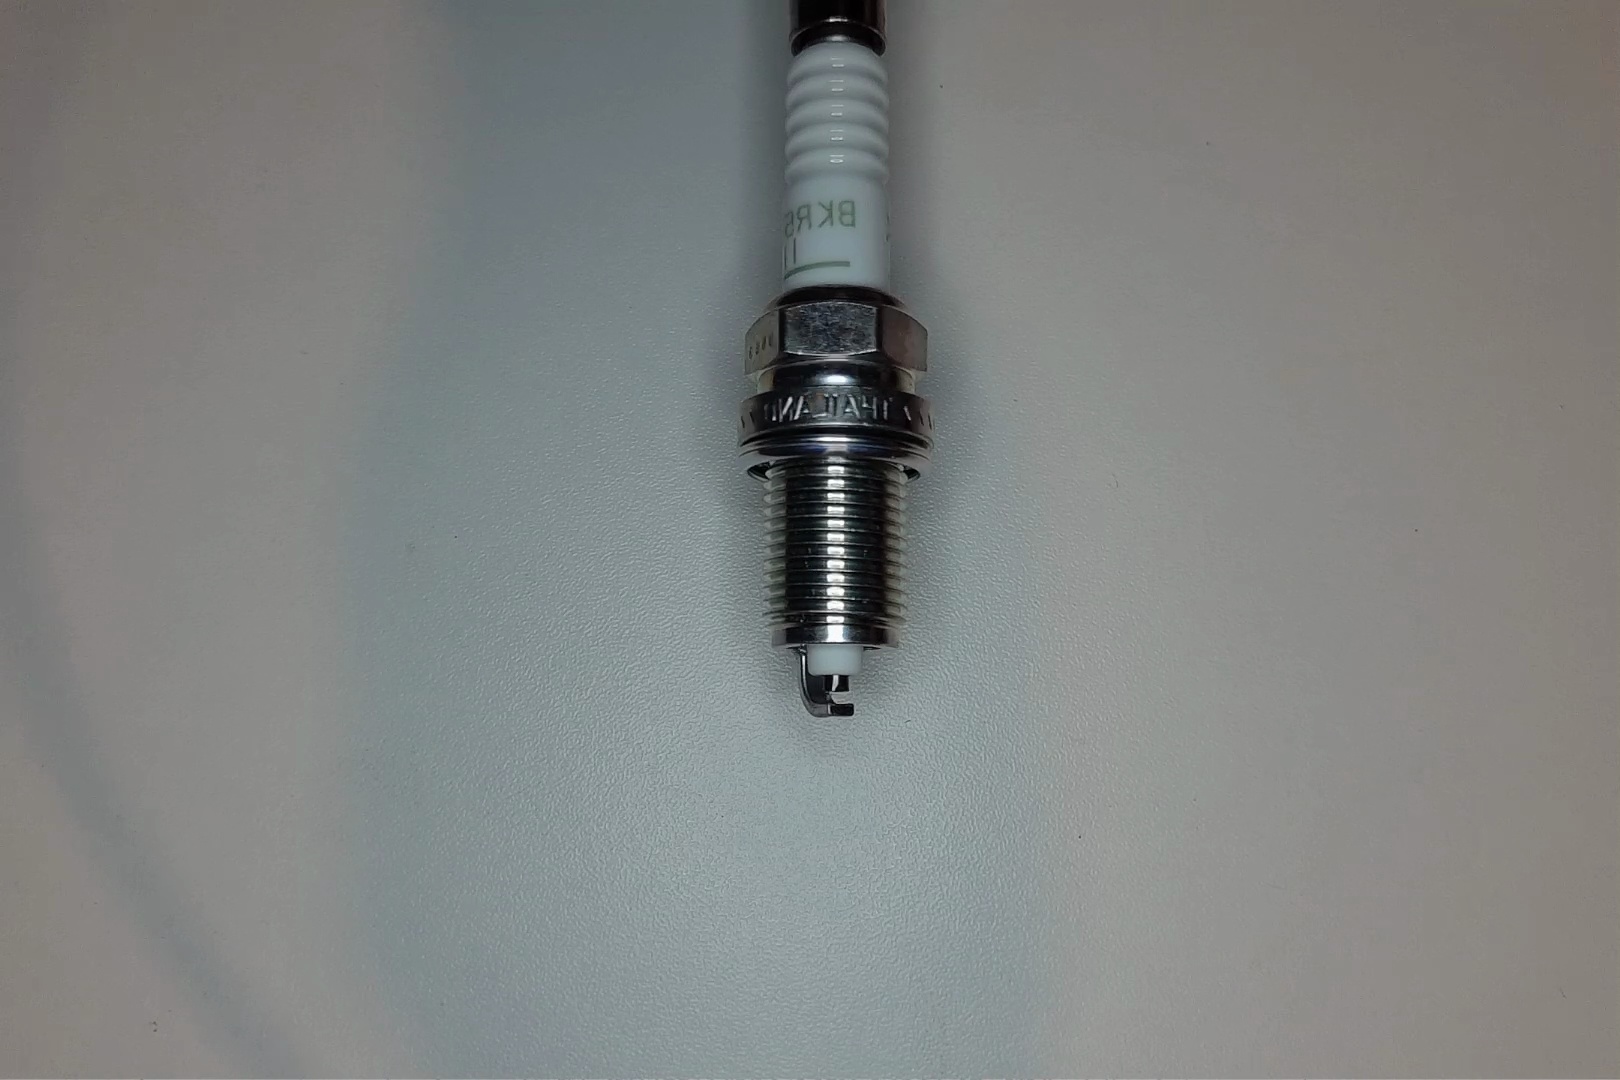
Label: normal